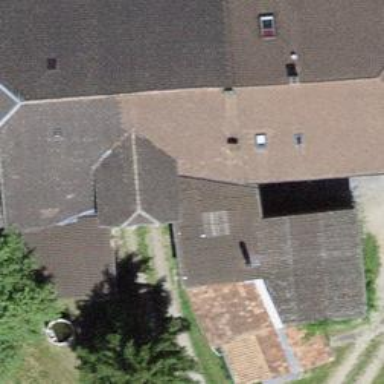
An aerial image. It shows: Farm building.